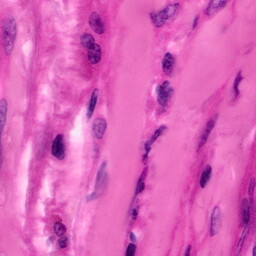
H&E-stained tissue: Pancreatic